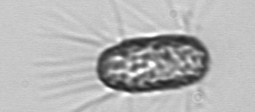
Label: Corethron_hystrix